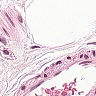
Metastatic tissue present: no